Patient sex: M
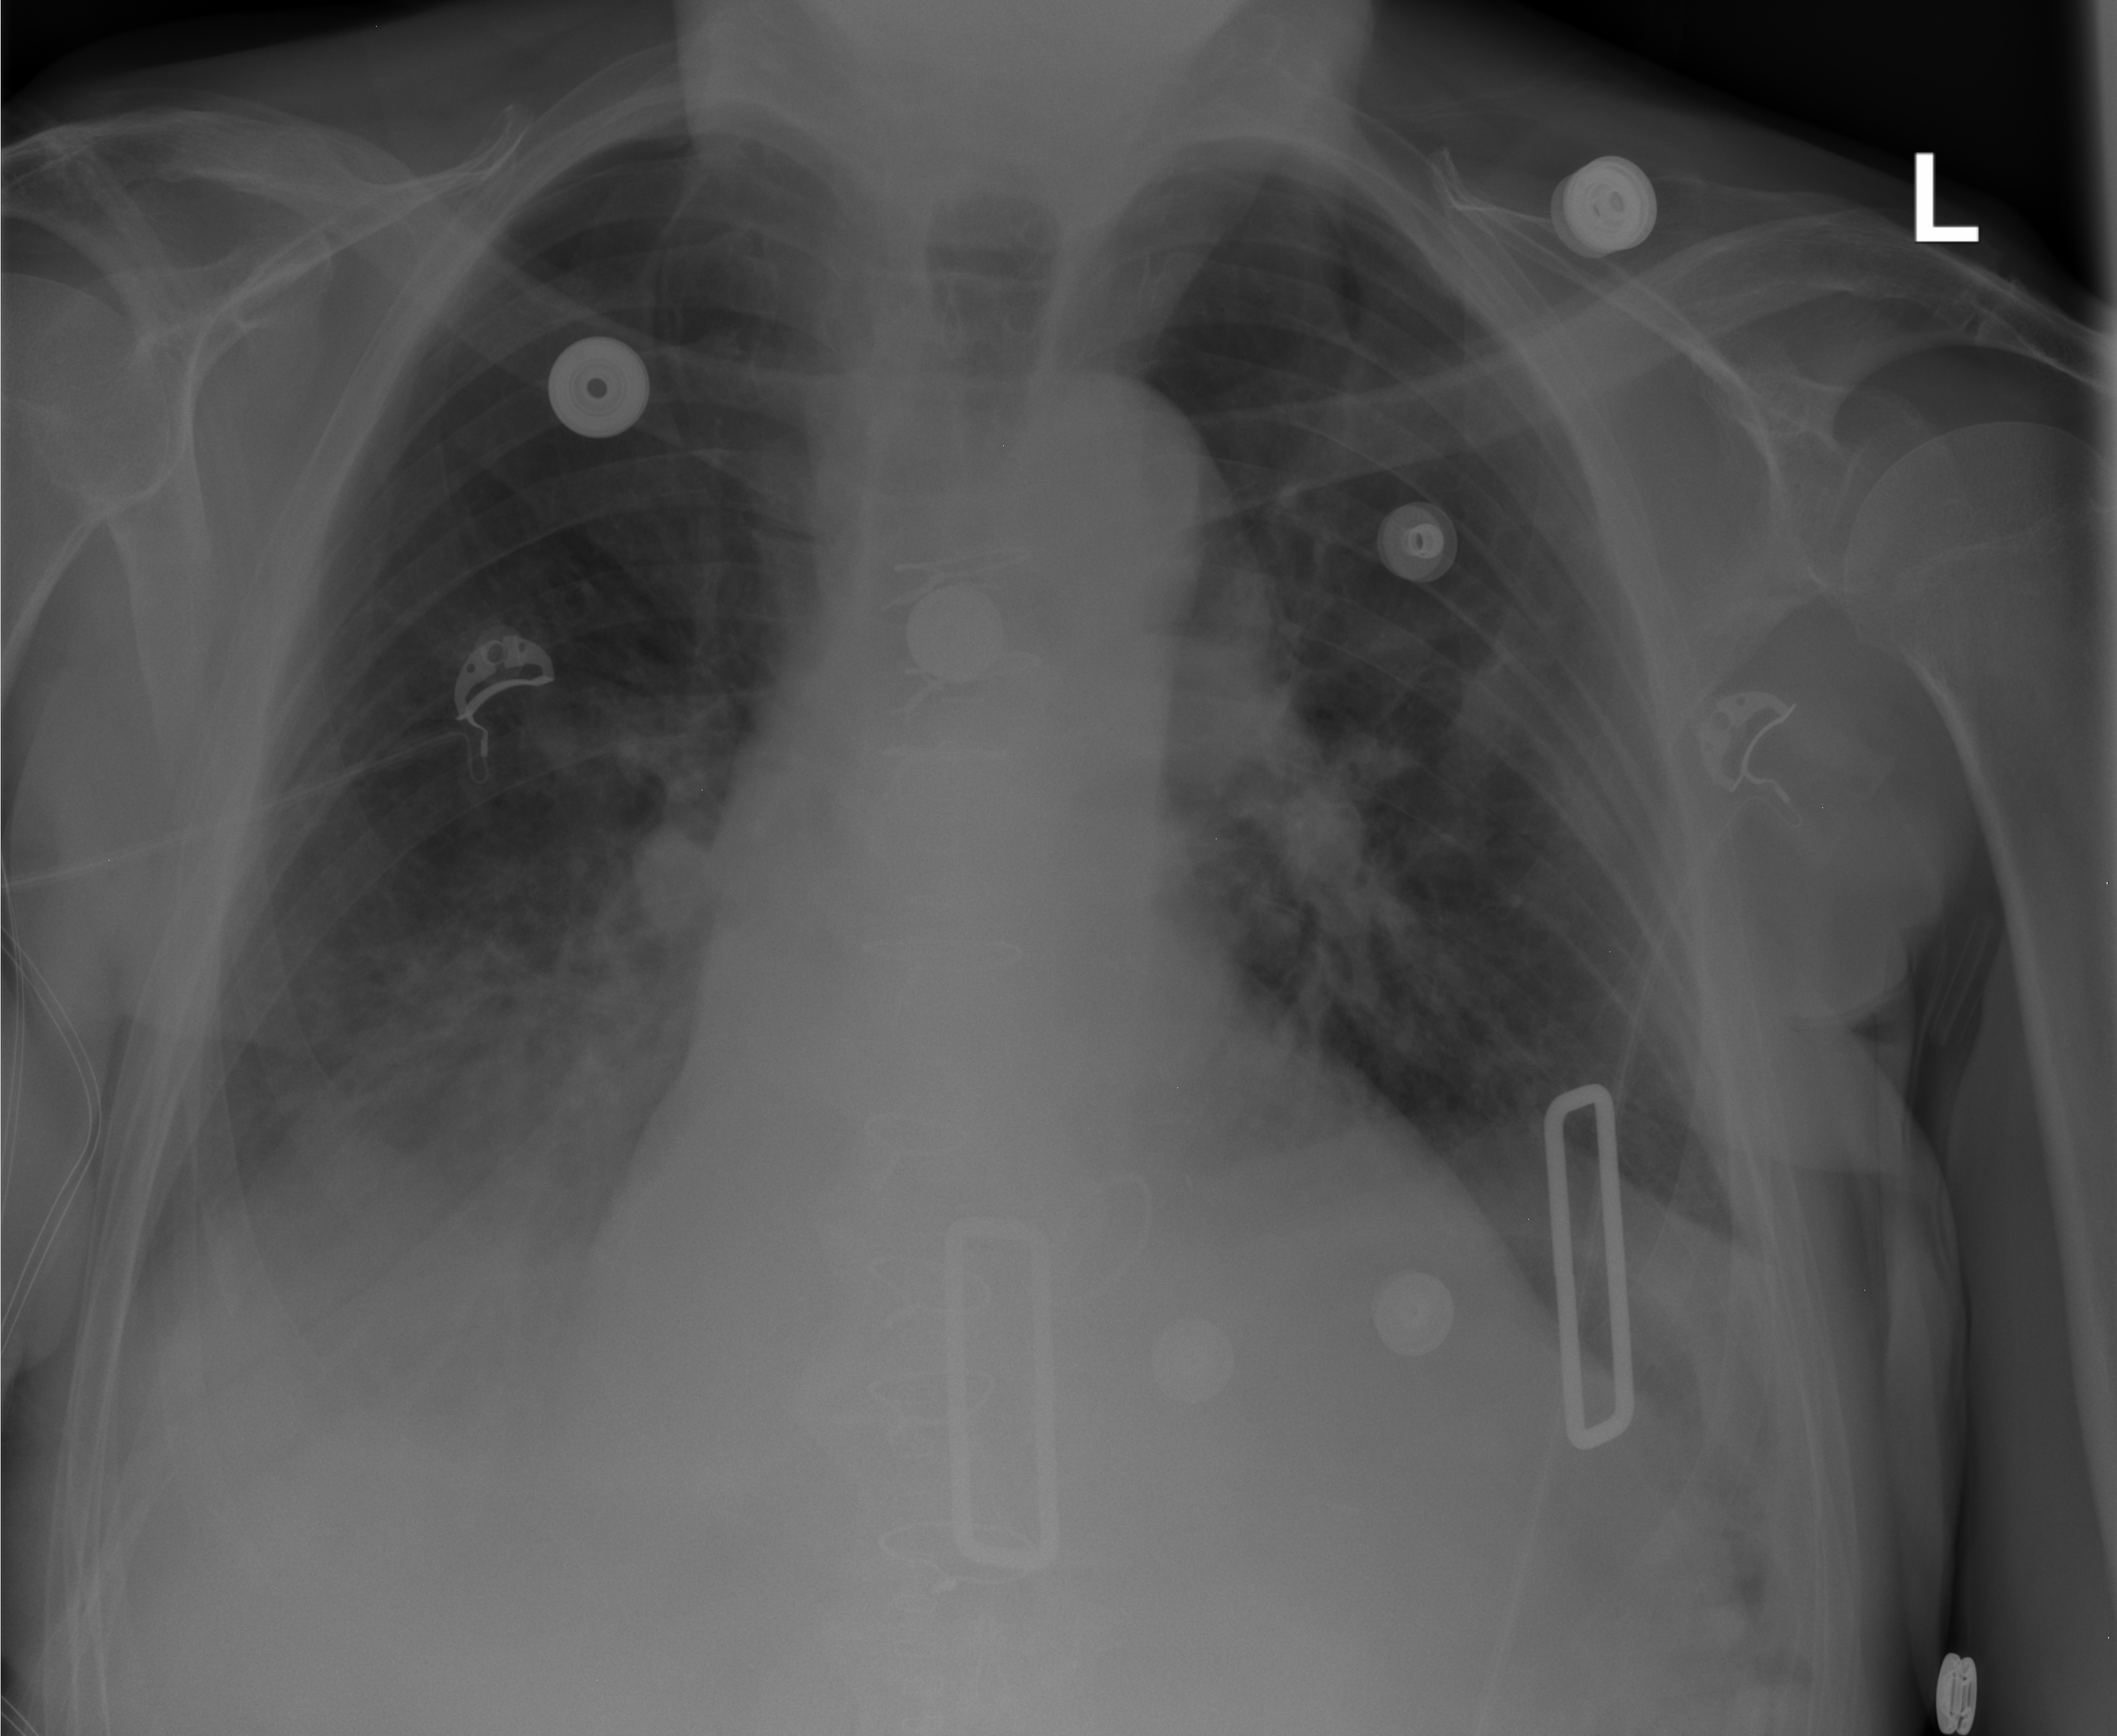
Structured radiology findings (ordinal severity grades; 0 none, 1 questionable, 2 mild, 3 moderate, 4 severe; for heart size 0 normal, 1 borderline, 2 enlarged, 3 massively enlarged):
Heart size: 2
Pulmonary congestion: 0
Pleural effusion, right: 2
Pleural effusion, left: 0
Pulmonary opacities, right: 2
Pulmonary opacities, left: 0
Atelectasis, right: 2
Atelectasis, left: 0